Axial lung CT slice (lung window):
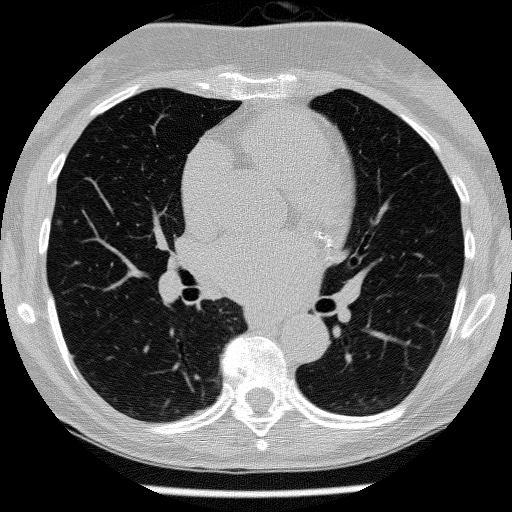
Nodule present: no